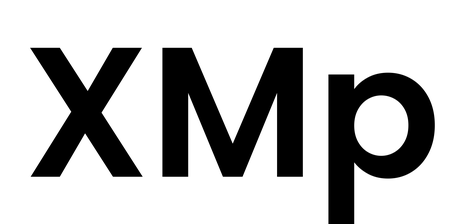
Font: Poppins-SemiBold